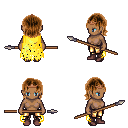
a pixel art fantasy rpg character, female body template, human, dark skin, yellow tattered cape, gold greaves, brown long bangs hairstyle, bronze tiara, maroon shoes, spear, four views (front, back, left, right), 2x2 character sprite sheet, small pixel art, hard edges, no anti-aliasing